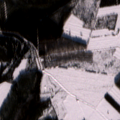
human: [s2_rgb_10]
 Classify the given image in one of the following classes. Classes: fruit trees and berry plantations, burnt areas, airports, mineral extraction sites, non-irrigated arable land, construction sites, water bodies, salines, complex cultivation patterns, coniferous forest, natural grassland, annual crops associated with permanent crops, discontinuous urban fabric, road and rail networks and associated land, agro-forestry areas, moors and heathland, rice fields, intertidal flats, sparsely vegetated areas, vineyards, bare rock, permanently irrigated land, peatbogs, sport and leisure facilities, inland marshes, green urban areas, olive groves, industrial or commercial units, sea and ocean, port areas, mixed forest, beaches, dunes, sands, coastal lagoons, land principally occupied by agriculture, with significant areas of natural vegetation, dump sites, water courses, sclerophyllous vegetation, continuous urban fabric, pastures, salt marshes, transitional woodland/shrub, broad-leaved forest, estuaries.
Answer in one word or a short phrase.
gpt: non-irrigated arable land, land principally occupied by agriculture, with significant areas of natural vegetation, broad-leaved forest, coniferous forest, mixed forest